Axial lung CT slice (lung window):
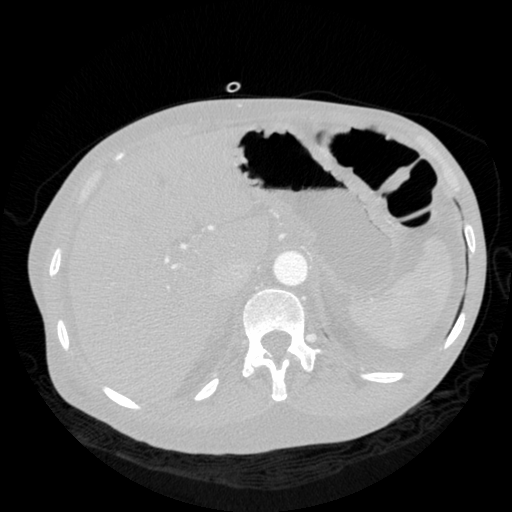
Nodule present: no